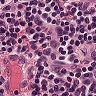
Metastatic tissue present: no